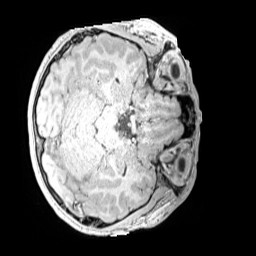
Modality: MP2RAGE
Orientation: axial
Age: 12
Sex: male
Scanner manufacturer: siemens
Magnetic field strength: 3 T
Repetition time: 4 s
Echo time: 0.00299 s